Field crop: maize
Growth stage: 2
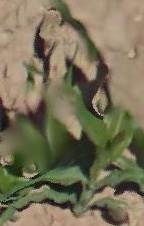
Species: maize